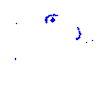
Particle: proton